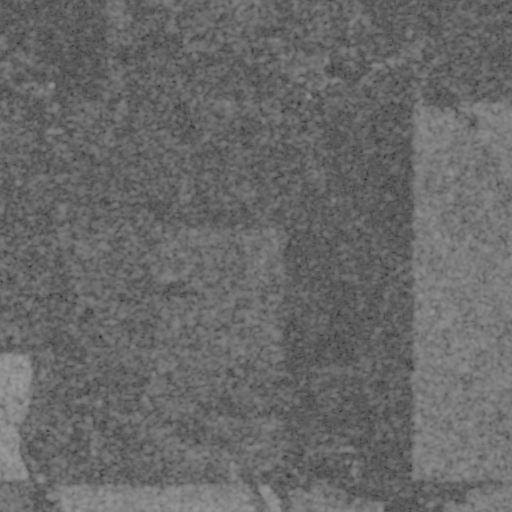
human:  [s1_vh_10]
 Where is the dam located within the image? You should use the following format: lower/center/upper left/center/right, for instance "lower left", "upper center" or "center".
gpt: The dam is located in the upper center of the image.
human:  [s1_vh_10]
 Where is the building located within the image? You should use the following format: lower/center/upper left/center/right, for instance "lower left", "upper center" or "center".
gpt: The building is located in the lower left of the image.
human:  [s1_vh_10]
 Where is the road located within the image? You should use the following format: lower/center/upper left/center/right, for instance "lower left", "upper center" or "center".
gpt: There is no road in the image.

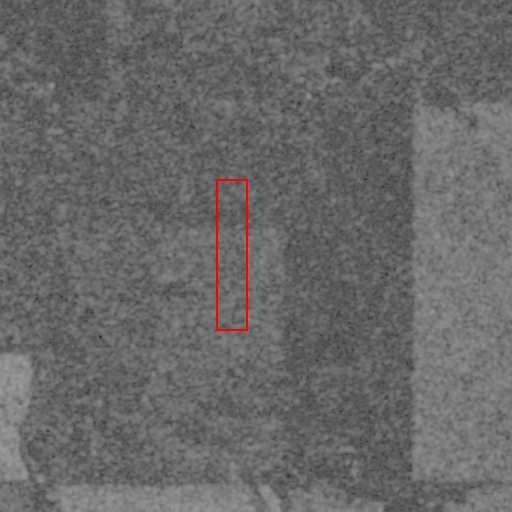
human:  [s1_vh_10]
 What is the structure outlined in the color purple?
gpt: There is no purple outline.
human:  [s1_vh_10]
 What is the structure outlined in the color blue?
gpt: There is no structure outlined in blue.